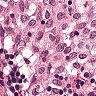
Metastatic tissue present: no